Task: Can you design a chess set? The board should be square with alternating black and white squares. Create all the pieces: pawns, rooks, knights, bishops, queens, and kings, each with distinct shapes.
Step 3254:
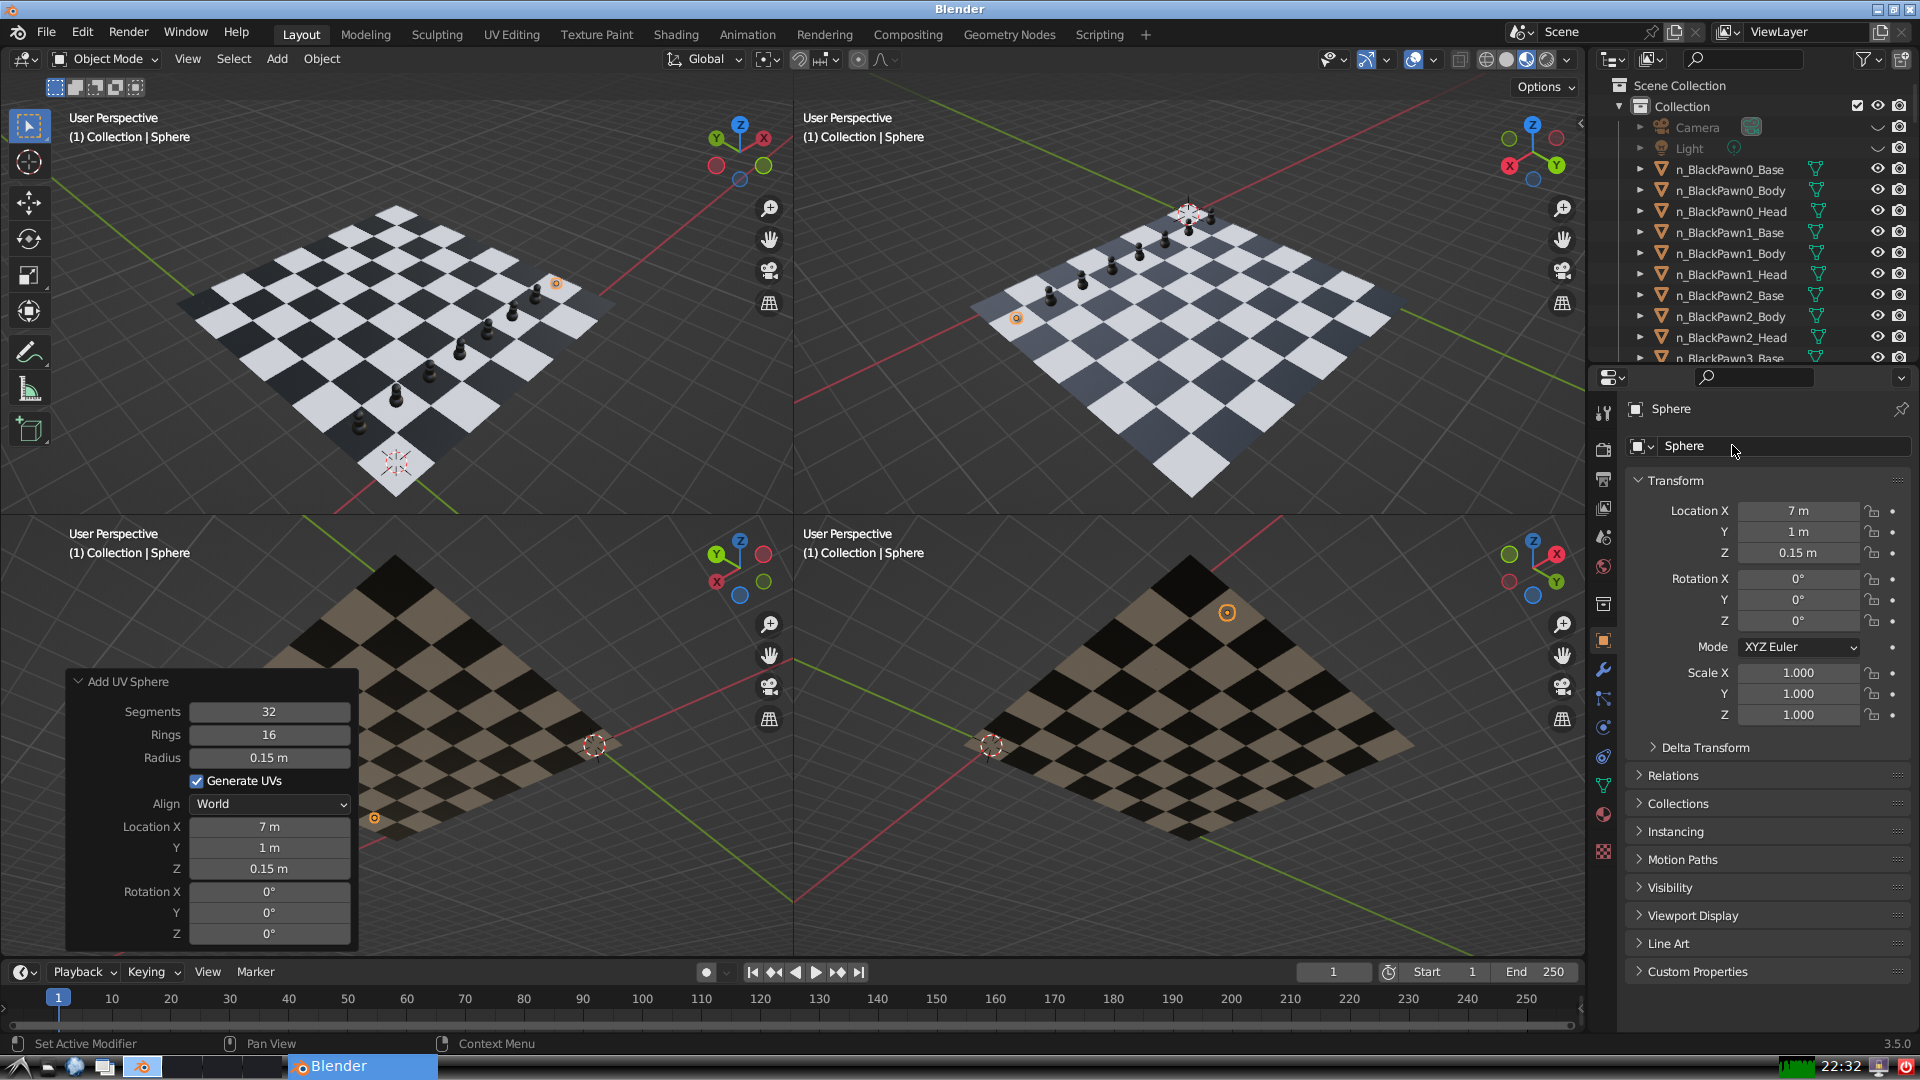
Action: click: no